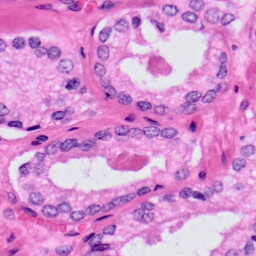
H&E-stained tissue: Prostate